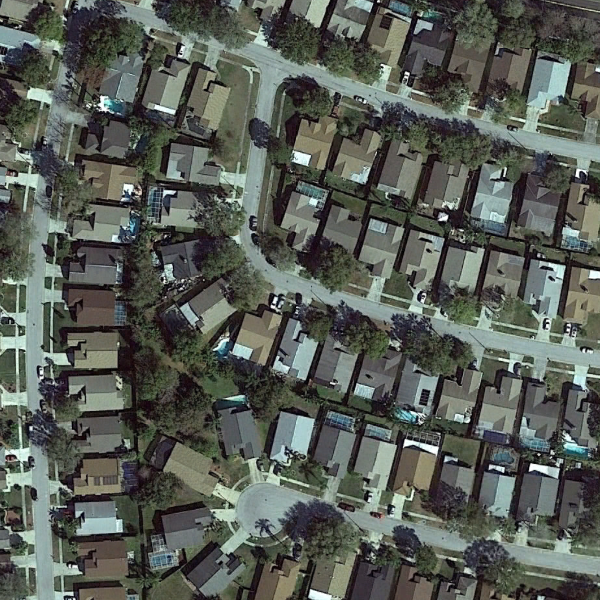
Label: DenseResidential